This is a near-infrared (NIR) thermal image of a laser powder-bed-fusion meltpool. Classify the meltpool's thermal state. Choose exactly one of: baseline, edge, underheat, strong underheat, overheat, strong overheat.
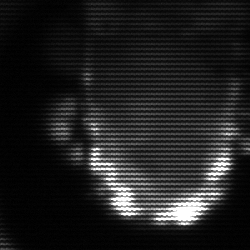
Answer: baseline